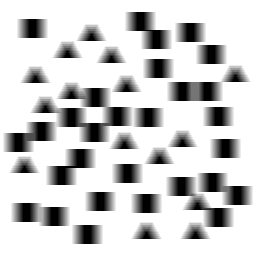
Squares: 29
Triangles: 15
Stars: 0
Total shapes: 44